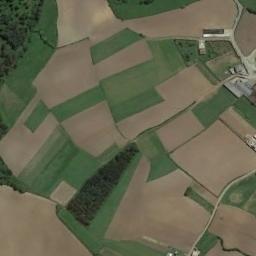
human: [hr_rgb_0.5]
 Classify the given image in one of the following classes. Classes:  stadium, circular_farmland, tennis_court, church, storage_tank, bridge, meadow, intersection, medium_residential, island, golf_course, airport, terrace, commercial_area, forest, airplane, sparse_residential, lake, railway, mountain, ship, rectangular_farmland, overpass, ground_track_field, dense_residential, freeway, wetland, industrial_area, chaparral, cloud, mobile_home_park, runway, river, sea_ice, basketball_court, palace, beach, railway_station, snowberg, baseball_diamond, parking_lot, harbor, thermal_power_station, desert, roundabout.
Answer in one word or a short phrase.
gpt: rectangular_farmland